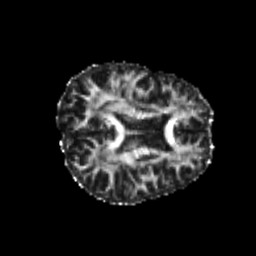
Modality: FA
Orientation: axial
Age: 25
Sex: female
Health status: healthy
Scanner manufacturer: philips
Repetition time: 7.396 s
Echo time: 0.08599 s